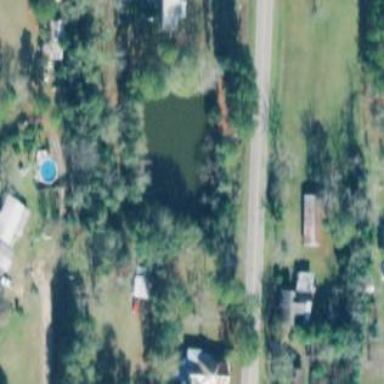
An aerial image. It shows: Peaceful pond surrounded by nature.